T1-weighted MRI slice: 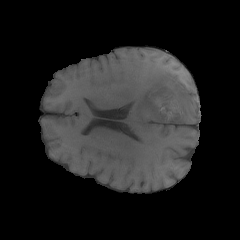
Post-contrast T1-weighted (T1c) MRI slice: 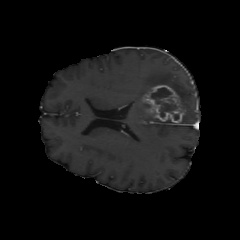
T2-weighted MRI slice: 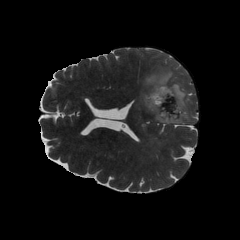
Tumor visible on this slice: yes